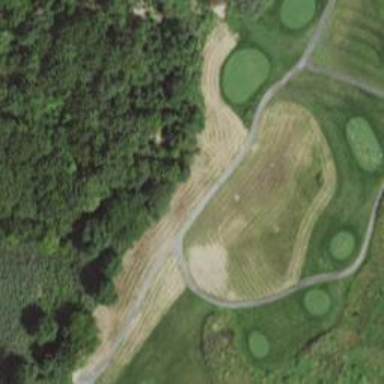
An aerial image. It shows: Golf cartpath that is also road path.